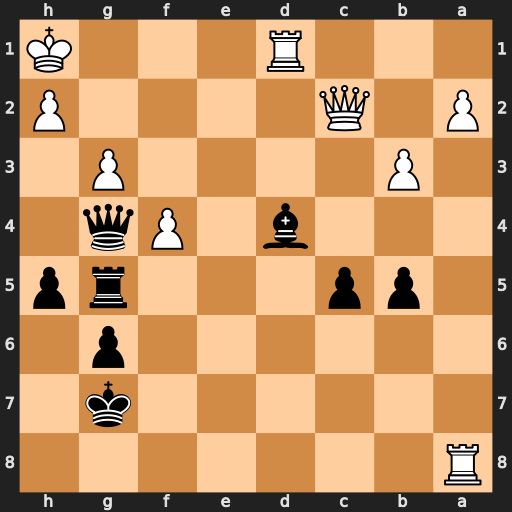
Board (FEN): R7/6k1/6p1/1pp3rp/3b1Pq1/1P4P1/P1Q4P/3R3K
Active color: b
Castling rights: -
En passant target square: -
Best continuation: Qf3+ Qg2 Qxd1+ Qf1 Qxf1#